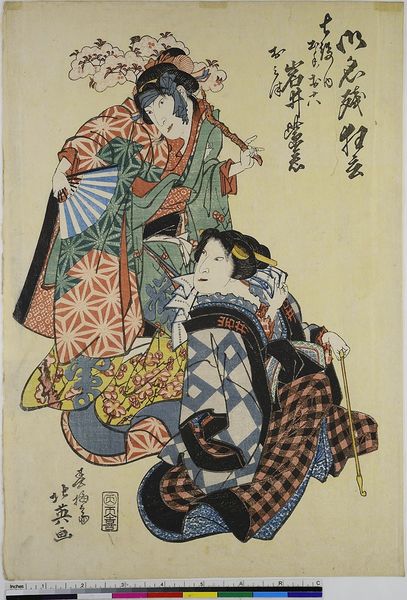
Titel: Sieben Rollen der Abschiedsvorstellung: Der Schauspieler Iwai Shijaku als Dote no Oroku und als Omitsu
Künstler: Shunbaisai Hokuei
Standort: Hamburg
Institution: Museum für Kunst und Gewerbe Hamburg
Schlagwörter: frauen, bunt, damen, kariert, fächer, karo, muster, theater, holzschnitt, japan, japanisch, schriftzeichen, asien, druckgraphik, druckgrafik, asiatisch, stempel, tracht, china, zeit, lineal, schauspieler, farbholzschnitt, tradition, schauspielerin, asia, kabuki, traditionell, edo, reproduktionen, druckerzeugnisse, theaterkostüm, theateraufführung